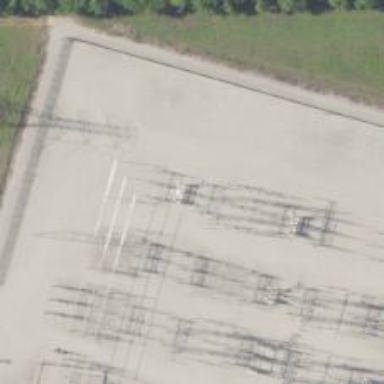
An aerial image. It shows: Switch for power supply.